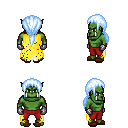
a pixel art fantasy rpg character, male body template, orc, green skin, yellow tattered cape, red pants, white cyan ponytail hairstyle, metal gloves, brown slippers, four views (front, back, left, right), 2x2 character sprite sheet, small pixel art, hard edges, no anti-aliasing